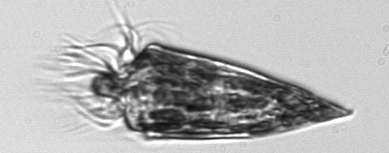
Label: Strombidium_tintinnodes